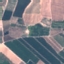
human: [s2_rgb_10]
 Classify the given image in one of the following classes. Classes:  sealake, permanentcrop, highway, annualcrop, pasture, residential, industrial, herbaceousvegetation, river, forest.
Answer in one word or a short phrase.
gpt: PermanentCrop